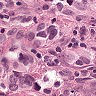
Metastatic tissue present: yes